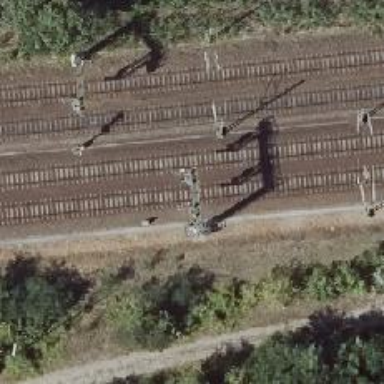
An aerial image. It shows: Railway signal.